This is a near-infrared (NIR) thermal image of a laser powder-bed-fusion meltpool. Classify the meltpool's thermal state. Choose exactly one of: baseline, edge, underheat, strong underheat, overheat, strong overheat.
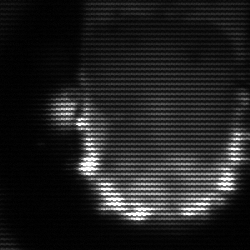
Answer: baseline